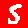
Digit: 5